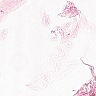
Metastatic tissue present: no